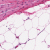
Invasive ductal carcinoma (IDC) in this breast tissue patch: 0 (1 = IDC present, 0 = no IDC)